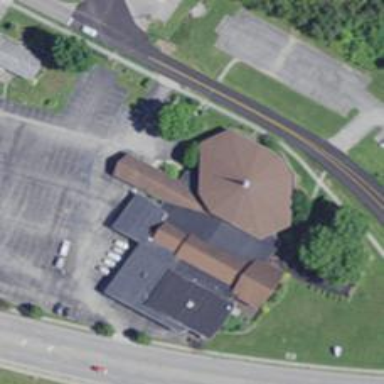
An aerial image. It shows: Building that serves as place of worship.